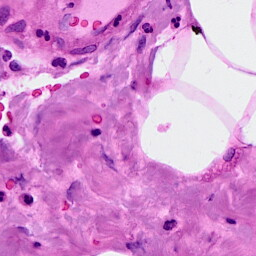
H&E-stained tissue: Breast